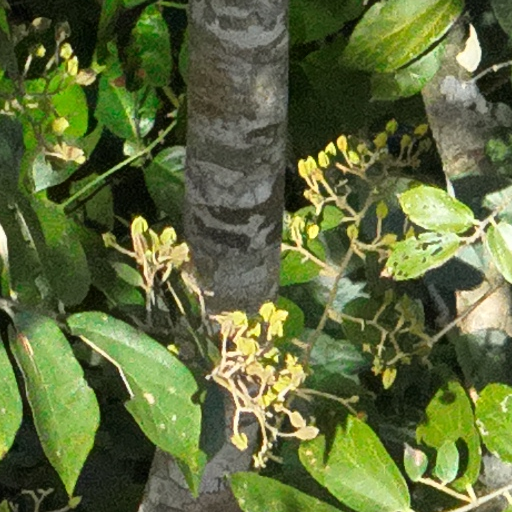
Species: Luehea seemannii
GBIF accepted scientific name: Luehea seemannii
Crown area (m\u00b2): 125.338